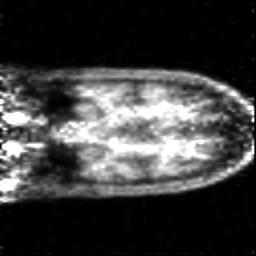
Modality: PET
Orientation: coronal
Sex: male
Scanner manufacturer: siemens